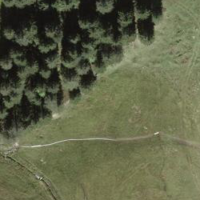
EUNIS habitat code: 25
Species observed at this site:
Pedicularis palustris
Eriophorum angustifolium